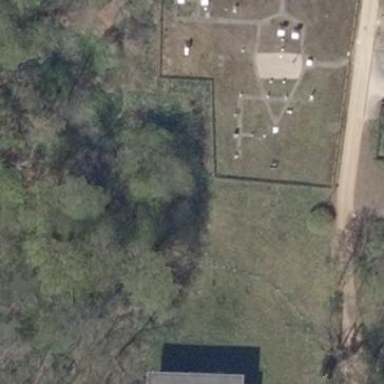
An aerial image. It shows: Fence is in the image.